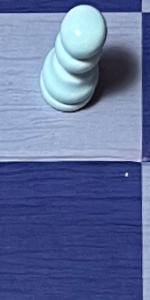
Label: Empty